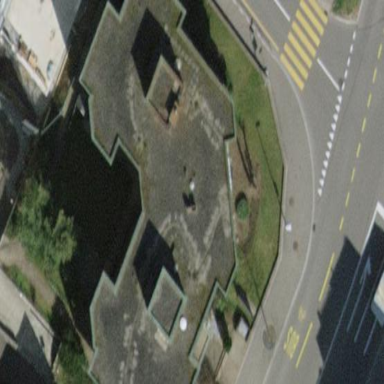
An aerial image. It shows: Building with flat roof.